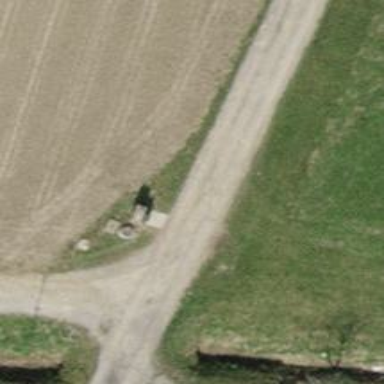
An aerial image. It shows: Guidepost providing information.